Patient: sex M, age 62
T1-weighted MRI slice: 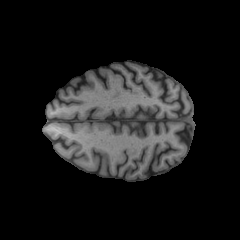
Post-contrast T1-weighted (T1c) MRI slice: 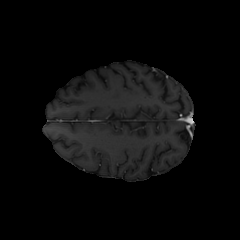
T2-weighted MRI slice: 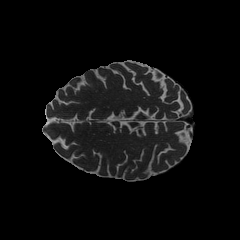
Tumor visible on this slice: no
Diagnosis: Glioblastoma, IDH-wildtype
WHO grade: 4